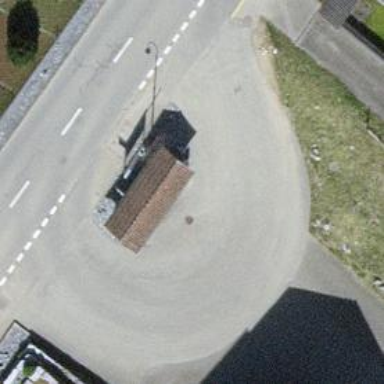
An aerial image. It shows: Bus stop with designated public transport stop position.